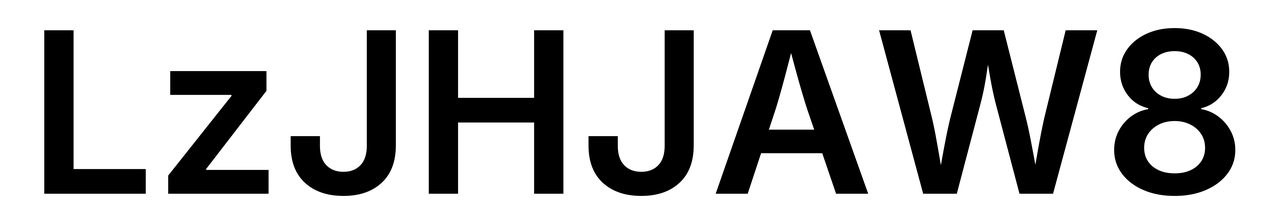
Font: Inter_SemiBold